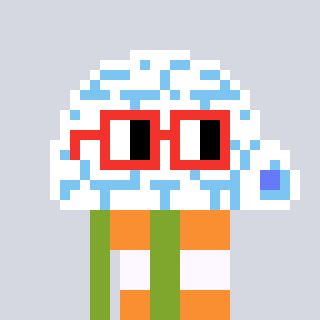
a pixel art character with square red glasses, a igloo-shaped head and a slimegreen-colored body on a cool background